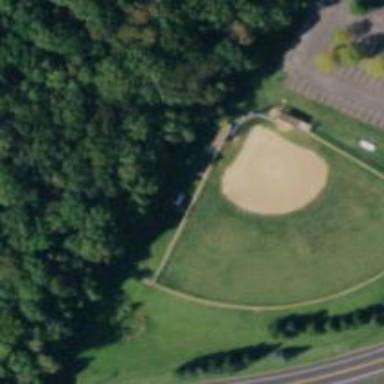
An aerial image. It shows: Softball pitch for leisure land activities.